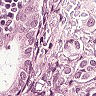
Metastatic tissue present: yes